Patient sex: M
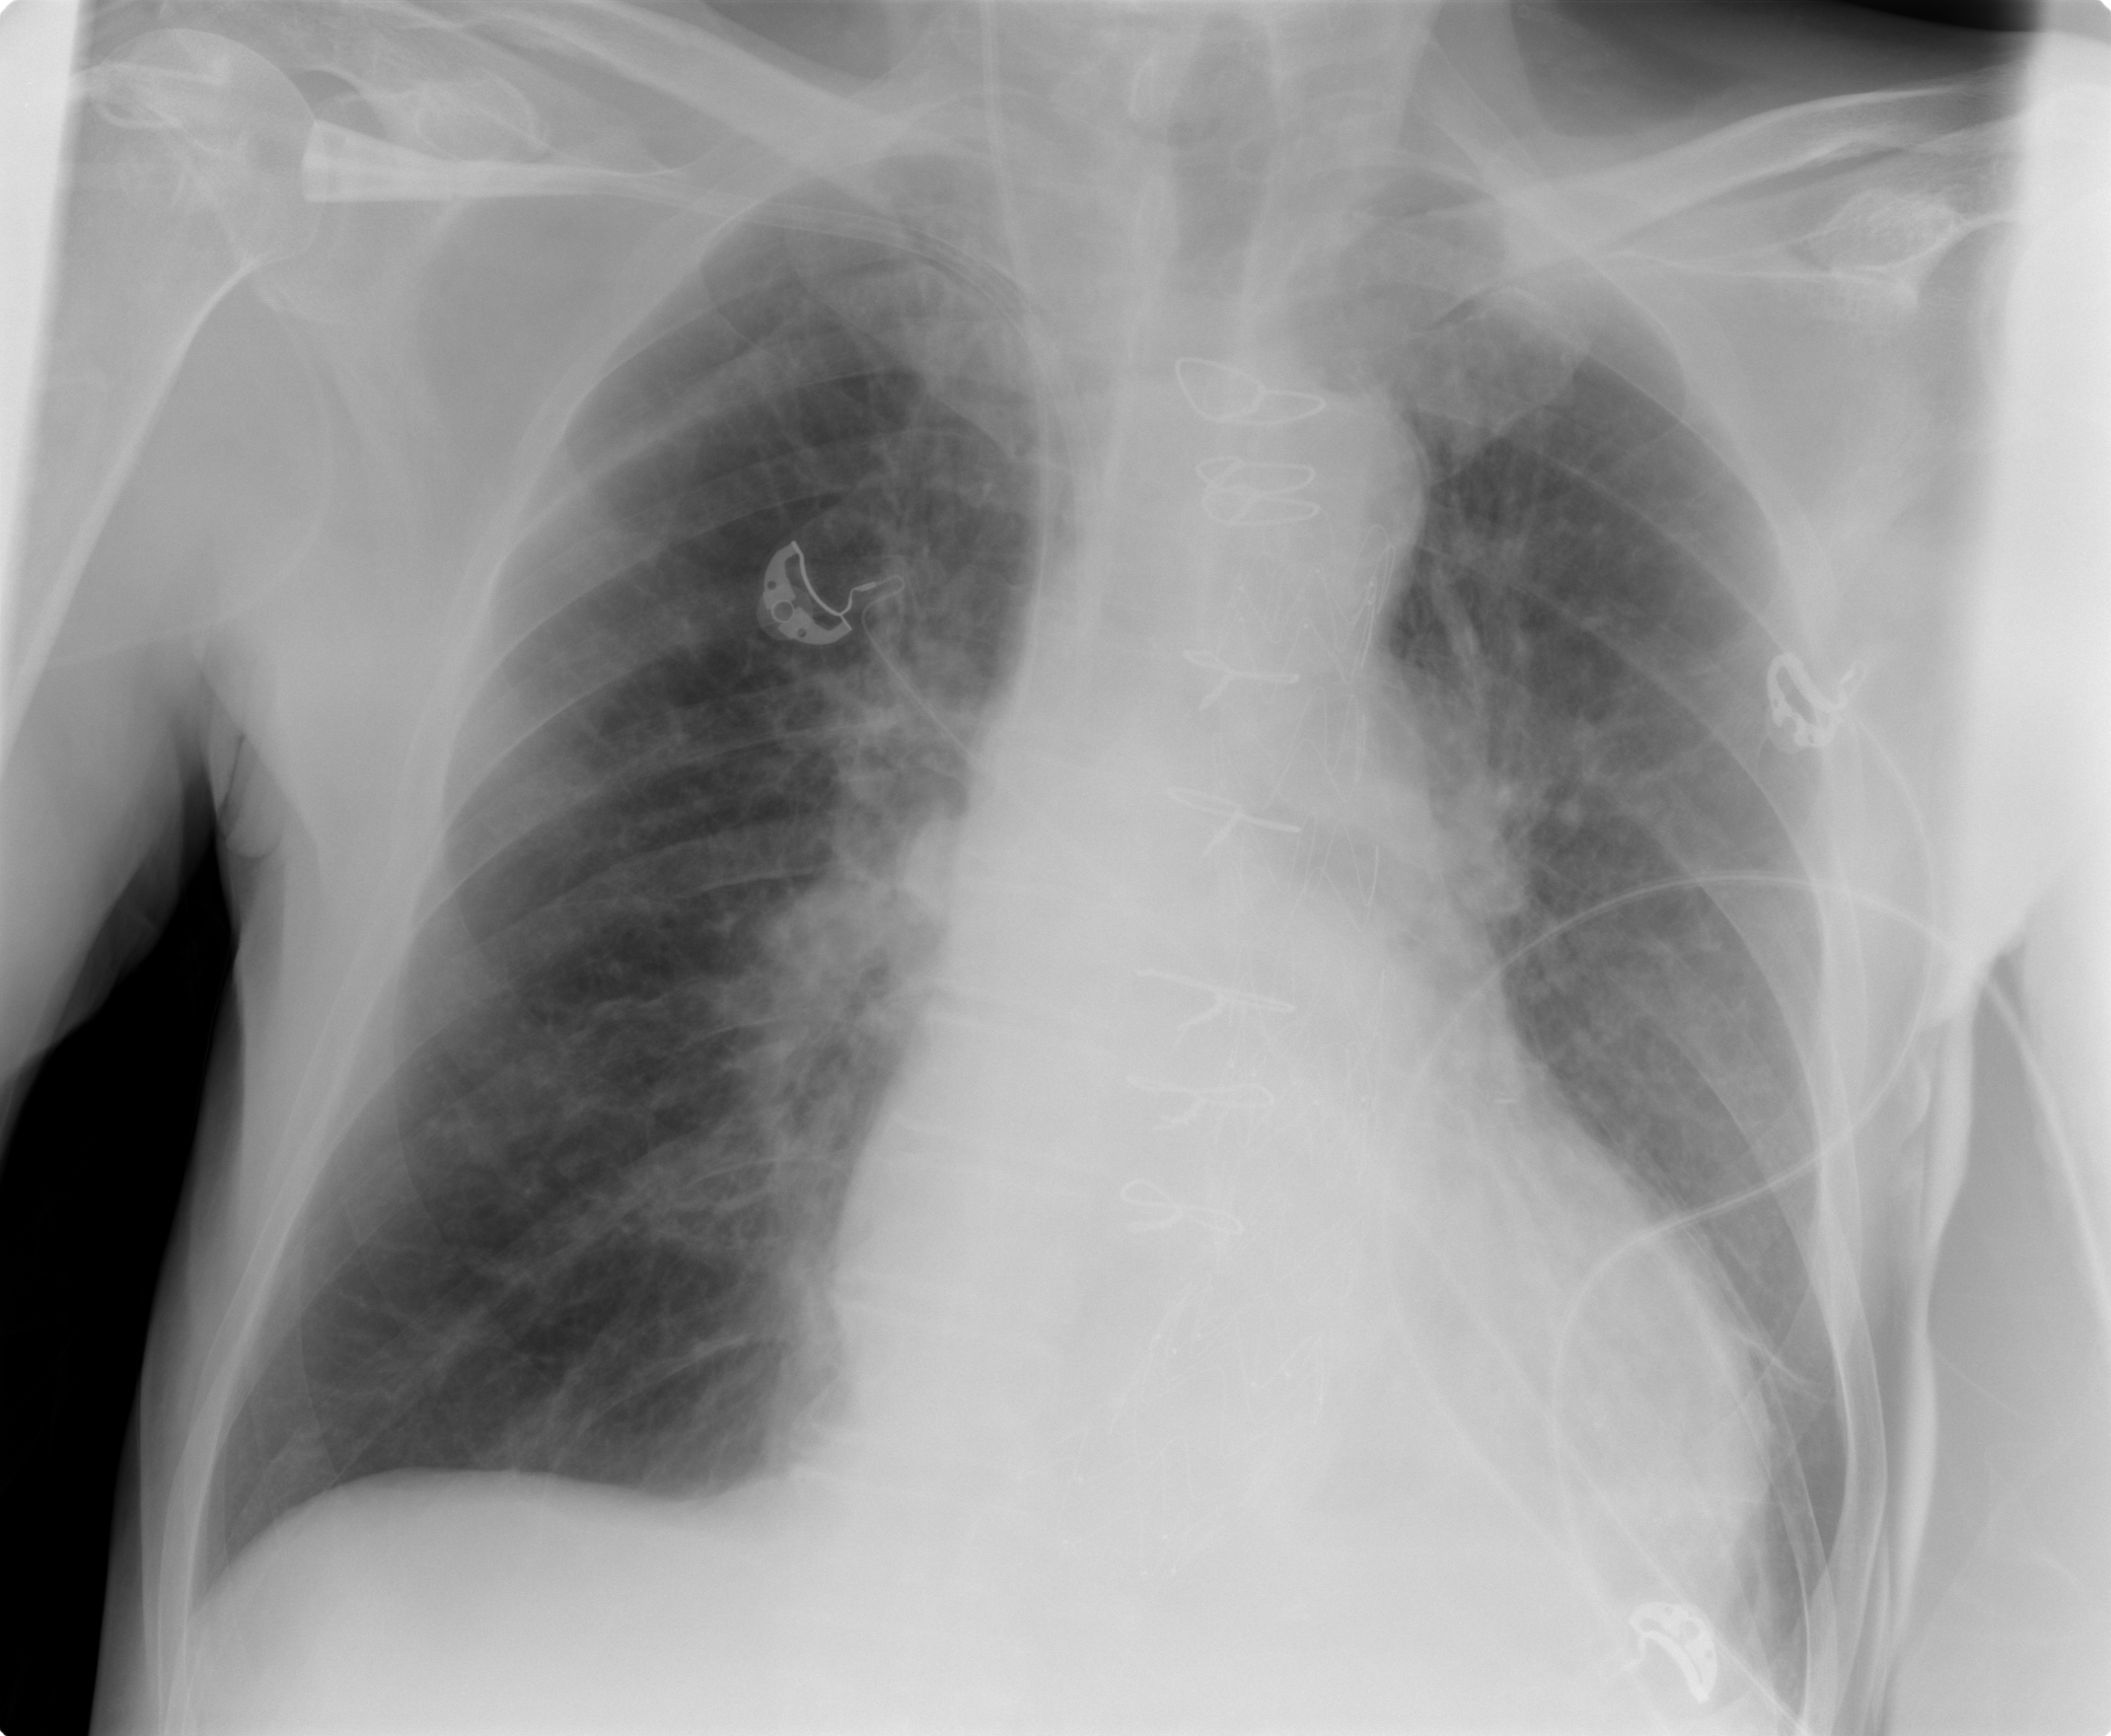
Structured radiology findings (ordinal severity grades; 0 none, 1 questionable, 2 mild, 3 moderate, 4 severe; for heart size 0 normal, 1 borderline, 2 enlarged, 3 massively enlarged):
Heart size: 1
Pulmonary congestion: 1
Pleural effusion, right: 0
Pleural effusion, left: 2
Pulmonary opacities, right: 0
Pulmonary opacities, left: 0
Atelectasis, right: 0
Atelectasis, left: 2